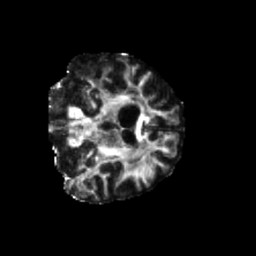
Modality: FA
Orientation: coronal
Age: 68
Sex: female
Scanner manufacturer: siemens
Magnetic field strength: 3 T
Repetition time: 5.25 s
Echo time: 0.08 s